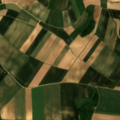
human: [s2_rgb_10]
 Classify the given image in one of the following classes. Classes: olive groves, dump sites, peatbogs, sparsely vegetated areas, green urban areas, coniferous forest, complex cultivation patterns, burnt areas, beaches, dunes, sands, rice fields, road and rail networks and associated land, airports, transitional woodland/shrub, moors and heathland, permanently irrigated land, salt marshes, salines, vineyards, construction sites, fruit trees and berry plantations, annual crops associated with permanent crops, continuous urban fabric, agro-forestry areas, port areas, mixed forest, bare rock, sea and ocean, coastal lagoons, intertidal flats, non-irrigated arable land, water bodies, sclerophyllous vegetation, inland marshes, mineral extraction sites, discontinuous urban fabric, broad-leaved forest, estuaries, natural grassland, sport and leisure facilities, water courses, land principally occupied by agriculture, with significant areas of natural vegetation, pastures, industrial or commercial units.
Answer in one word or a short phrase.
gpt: non-irrigated arable land, complex cultivation patterns, land principally occupied by agriculture, with significant areas of natural vegetation